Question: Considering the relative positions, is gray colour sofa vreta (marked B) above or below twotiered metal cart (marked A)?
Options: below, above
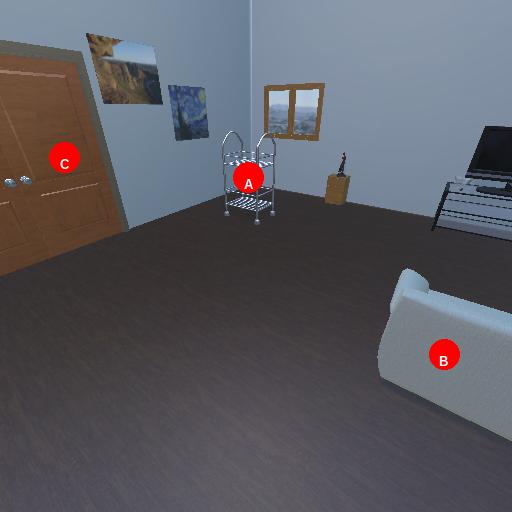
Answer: below